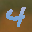
Label: 4